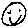
Label: smiley face